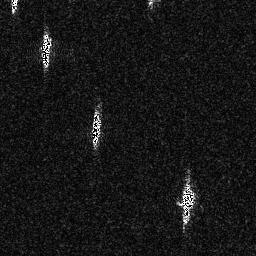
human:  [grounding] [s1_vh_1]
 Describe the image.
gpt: In the satellite image, there is  <ref>1 small ship </ref> <box>[[15, 12, 20, 26, 0]]</box> located at top left,  <ref>1 small ship </ref> <box>[[34, 42, 39, 57, 0]]</box> located at center,  <ref>1 medium ship </ref> <box>[[70, 72, 75, 87, 0]]</box> located at bottom right.